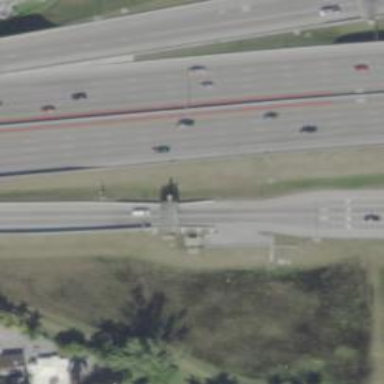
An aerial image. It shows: Toll gantry on the road.